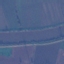
Label: River